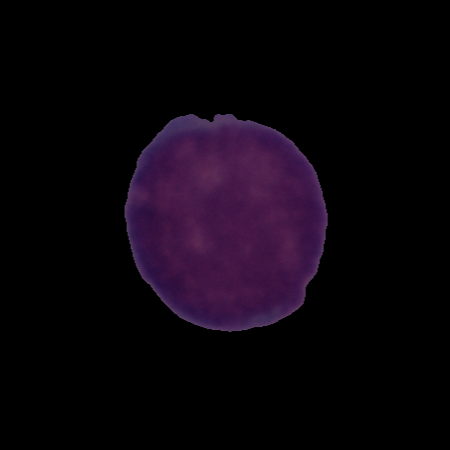
Label: healthy